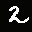
Label: 2